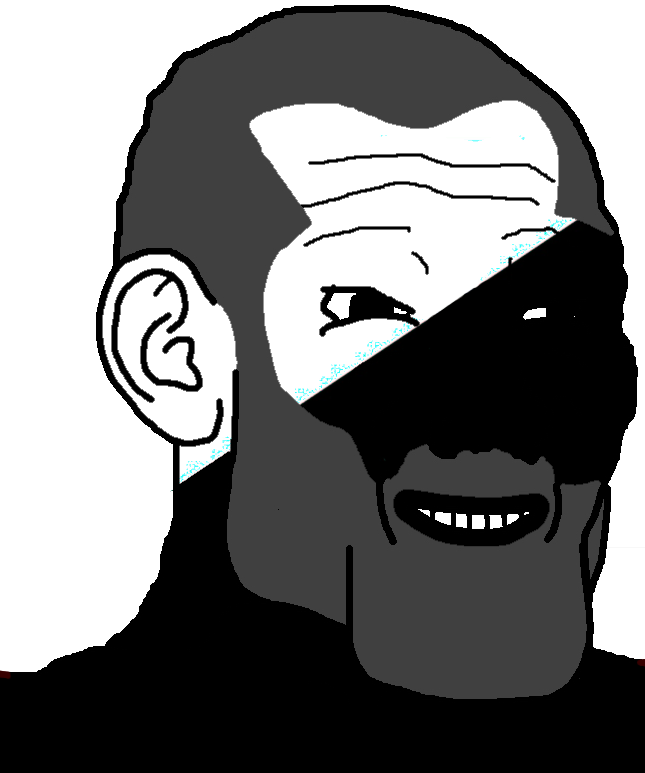
Label: 5_Grey_Chad